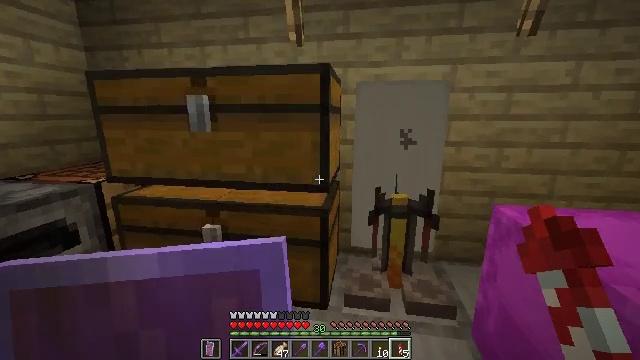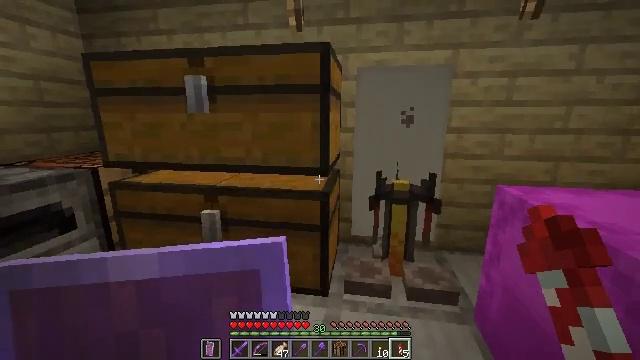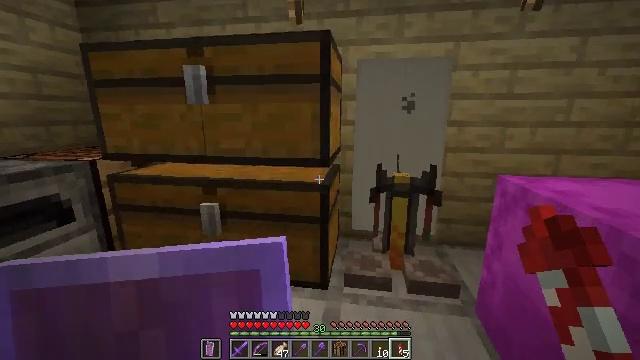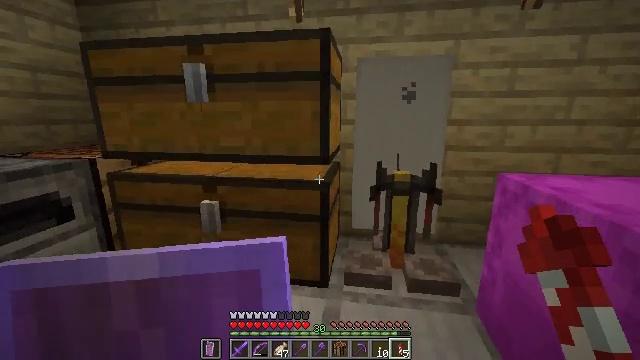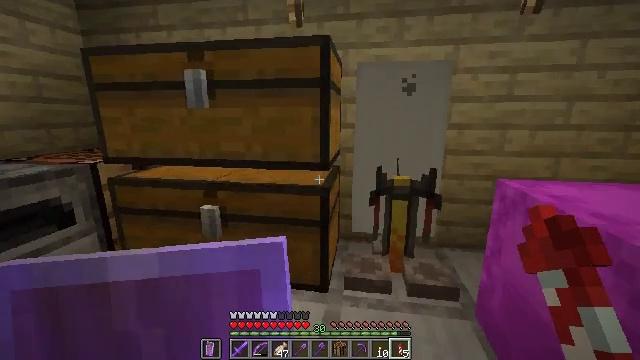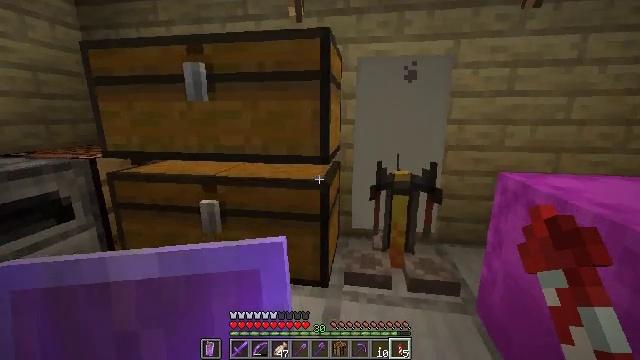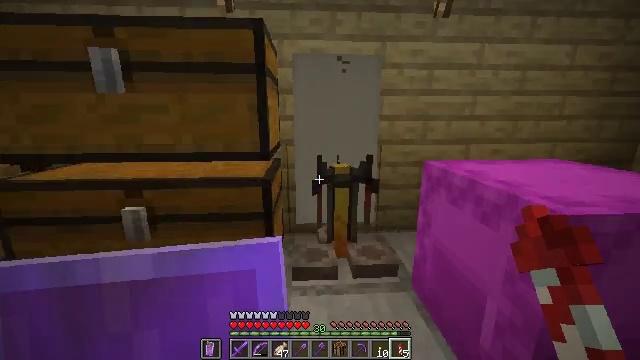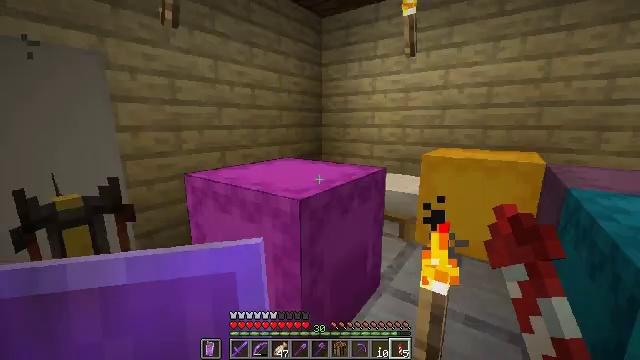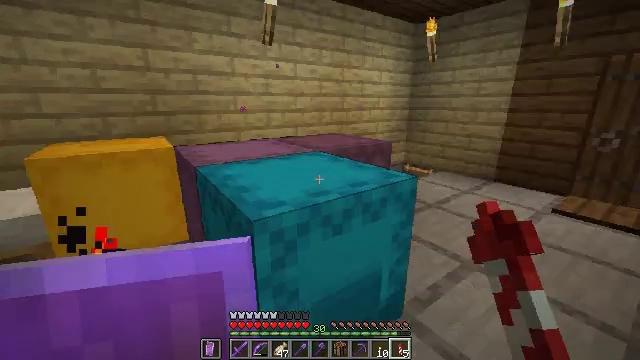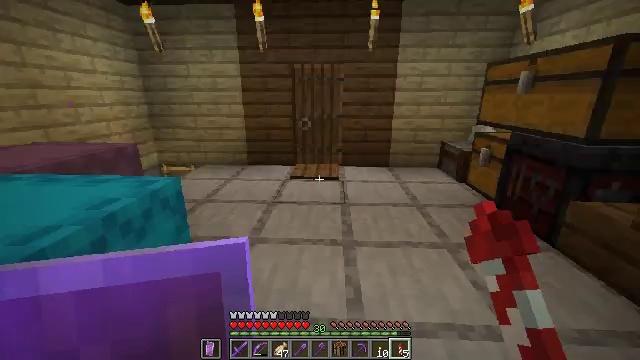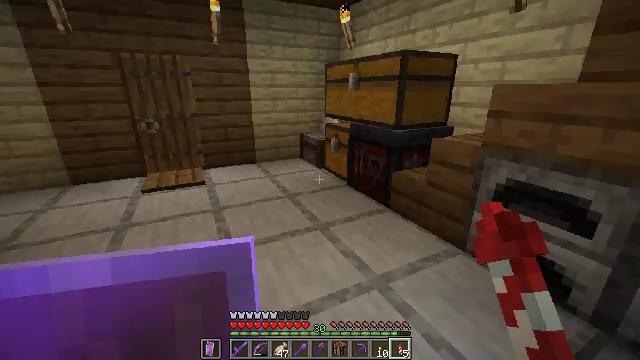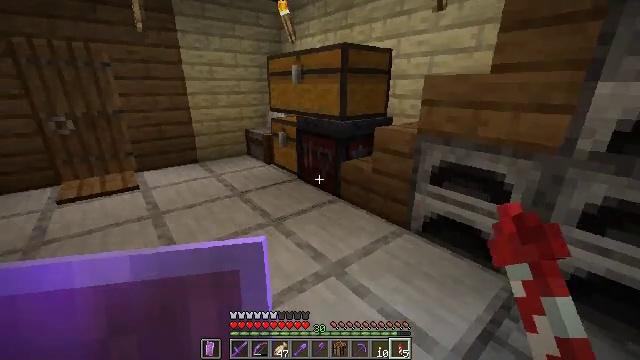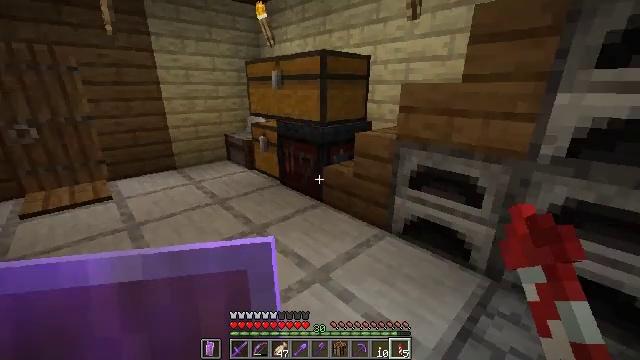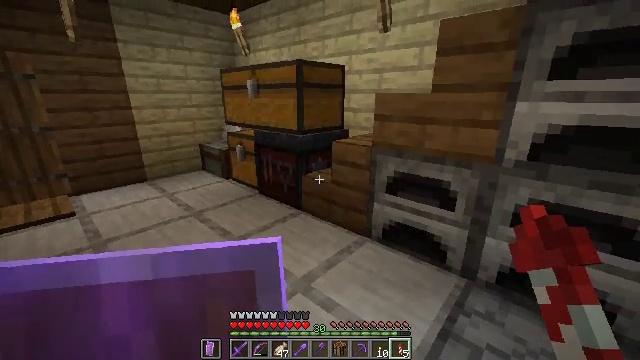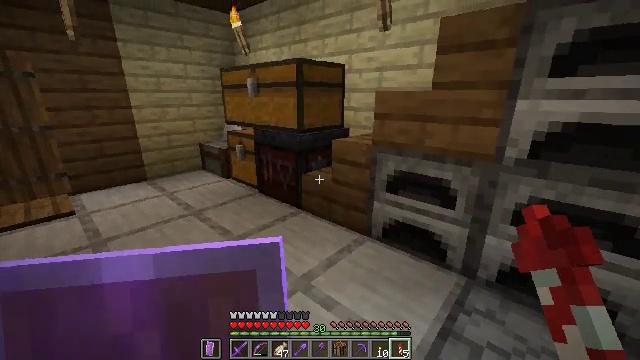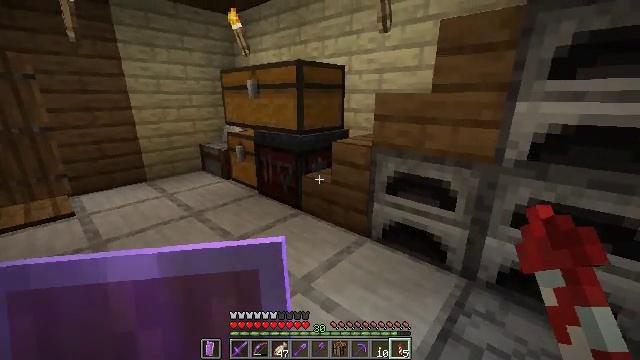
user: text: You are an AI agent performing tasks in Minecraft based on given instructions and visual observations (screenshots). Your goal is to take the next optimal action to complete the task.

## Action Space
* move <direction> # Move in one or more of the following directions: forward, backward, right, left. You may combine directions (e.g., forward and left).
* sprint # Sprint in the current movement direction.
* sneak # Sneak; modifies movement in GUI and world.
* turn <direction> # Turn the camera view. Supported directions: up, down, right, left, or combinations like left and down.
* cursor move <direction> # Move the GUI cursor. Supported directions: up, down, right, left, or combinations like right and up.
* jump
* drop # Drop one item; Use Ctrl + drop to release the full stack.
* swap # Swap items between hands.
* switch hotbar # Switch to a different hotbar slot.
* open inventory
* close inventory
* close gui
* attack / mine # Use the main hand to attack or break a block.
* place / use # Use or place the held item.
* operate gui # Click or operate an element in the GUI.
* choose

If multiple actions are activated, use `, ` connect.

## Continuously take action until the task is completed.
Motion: motion action
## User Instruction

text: Mine the sticky piston.
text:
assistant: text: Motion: sneak
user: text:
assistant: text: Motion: no_op
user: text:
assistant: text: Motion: sneak
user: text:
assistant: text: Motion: sneak
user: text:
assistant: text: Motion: sneak
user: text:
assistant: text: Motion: turn right
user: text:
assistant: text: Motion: sneak, turn right and up
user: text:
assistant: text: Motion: sneak, turn right and down
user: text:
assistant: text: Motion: sneak, turn right and down
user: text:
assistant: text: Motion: turn right and down
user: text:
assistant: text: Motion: sneak, turn right
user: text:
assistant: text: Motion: sneak, turn right
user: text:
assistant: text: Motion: sneak, turn right and up
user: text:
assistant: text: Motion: no_op
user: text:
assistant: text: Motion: sneak
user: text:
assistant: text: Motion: sneak
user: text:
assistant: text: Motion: sneak
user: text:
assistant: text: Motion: no_op
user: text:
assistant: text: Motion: no_op
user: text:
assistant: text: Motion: turn left
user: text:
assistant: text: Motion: turn left and up
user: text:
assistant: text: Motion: move forward, turn left and up
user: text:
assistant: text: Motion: move forward, turn left
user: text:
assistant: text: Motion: move forward, turn left
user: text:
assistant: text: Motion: move forward, turn left and up
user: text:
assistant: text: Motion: move forward, turn left
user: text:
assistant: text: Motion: move forward
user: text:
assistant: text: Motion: move forward
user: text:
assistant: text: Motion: move forward
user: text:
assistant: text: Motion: move forward